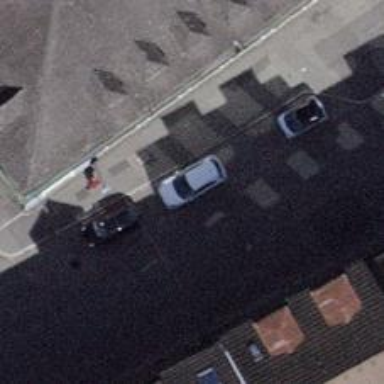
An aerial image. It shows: Parking area with paving stones.